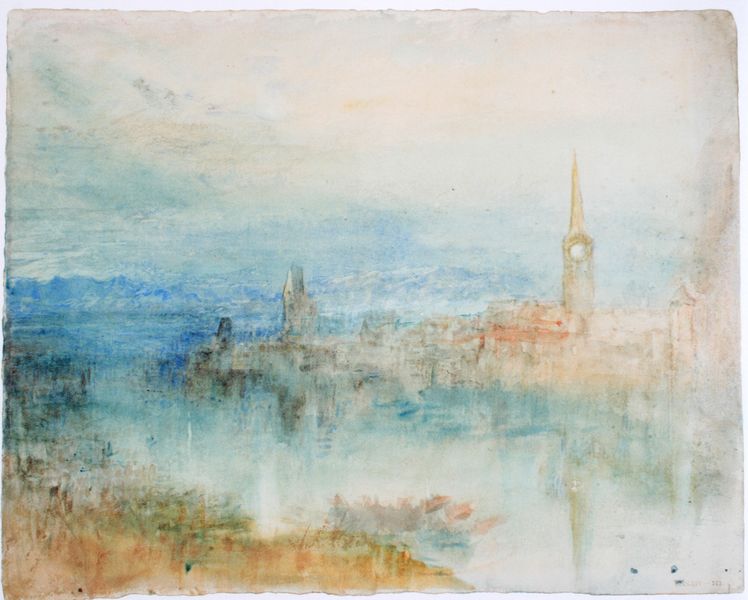
Titel: Zürich
Künstler: William Turner
Standort: London
Institution: Tate Gallery
Schlagwörter: blau, gemälde, himmel, meer, wasser, weiß, wolken, aquarell, fluss, gelb, grün, kirchturm, landschaft, ocker, see, stadt, ufer, blumen, braun, hintergrund, licht, orange, paris, schwarz, vordergrund, blick, dach, gras, rot, beige, spitze, öl, häuser, spiegelung, kirche, boden, insel, land, rosa, turm, küste, ansicht, berge, gebirge, dächer, dunst, farbe, nebel, wasserfarbe, böschung, turner, uhr, stimmung, stadtansicht, burg, türme, neblig, verschwommen, verwischt, lanschaft, turmuhr, irche, william, trist, kreidezeichnung, morgendämmerung, verwaschen, röttlich